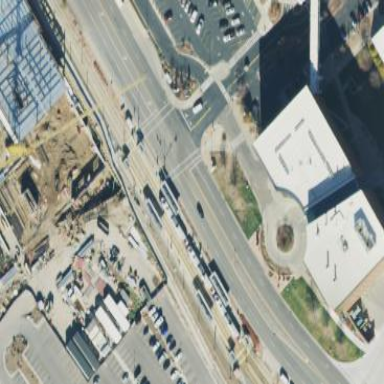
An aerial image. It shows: Concrete platform with shelter for light rail transportation.